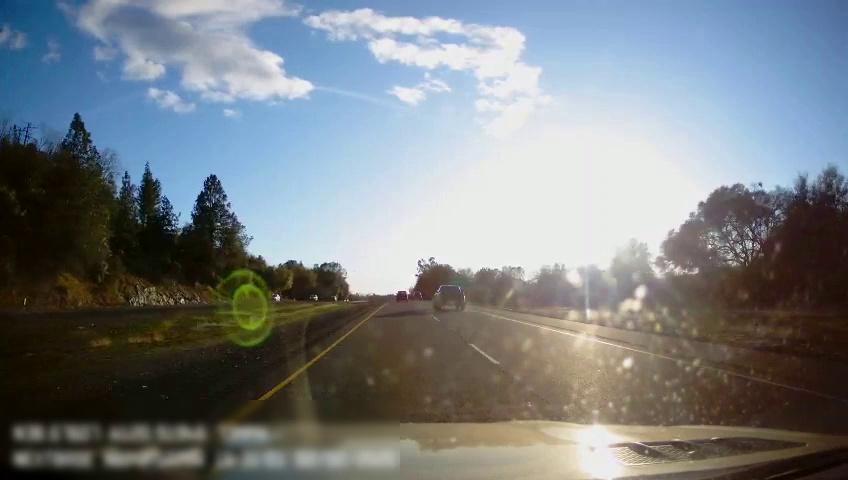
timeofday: Day
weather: Sunny
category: Drivable Space
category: Drivable Space
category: Vehicles | Car
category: Vehicles | Truck
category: Vehicles | SUV
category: Vehicles | Car
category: Vehicles | Car
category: Lanes | Current Lane
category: Lanes | Current Lane
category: Lanes | Alternate Lane